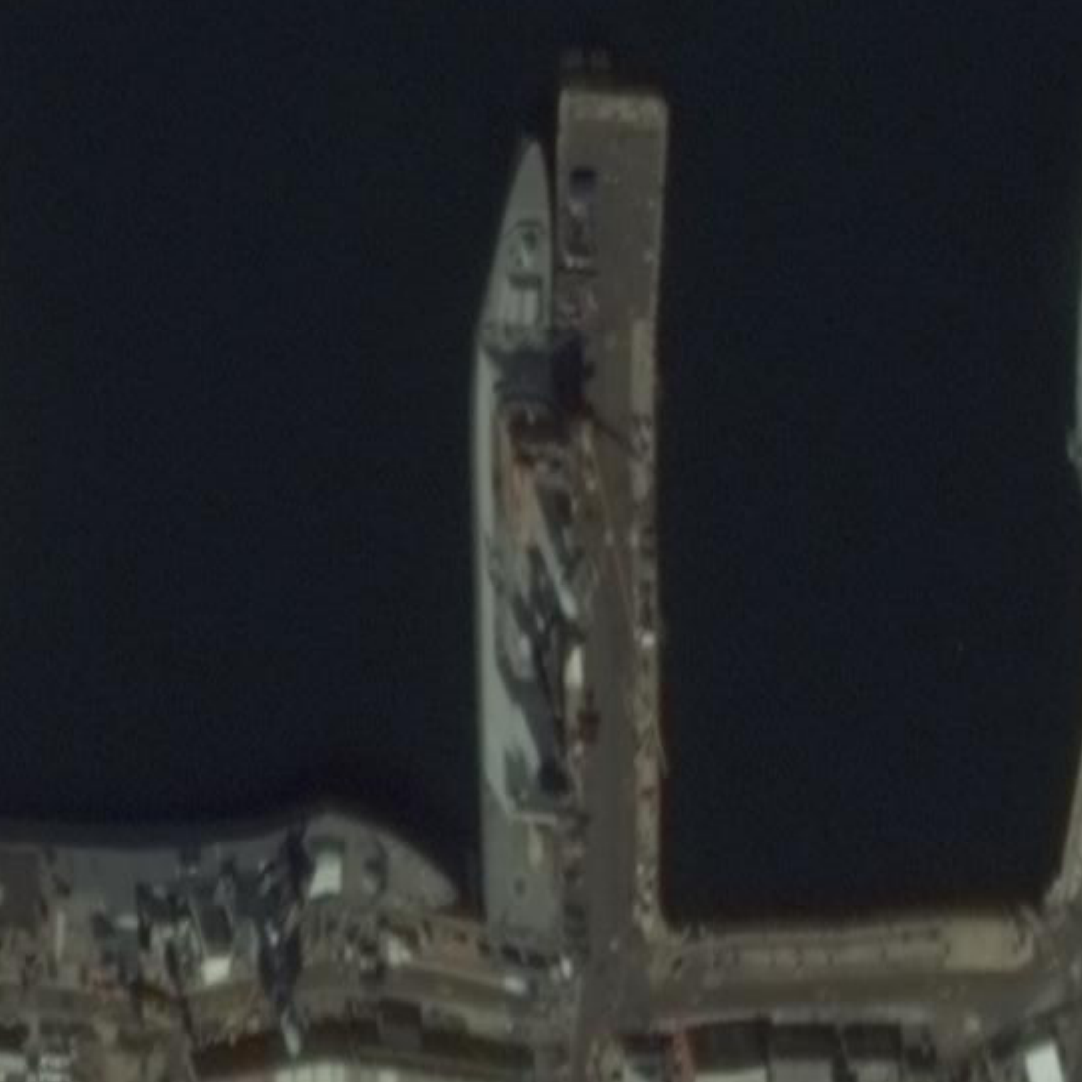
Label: cruiser